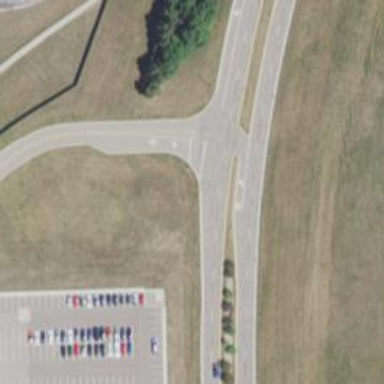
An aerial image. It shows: Tertiary link road with asphalt surface.